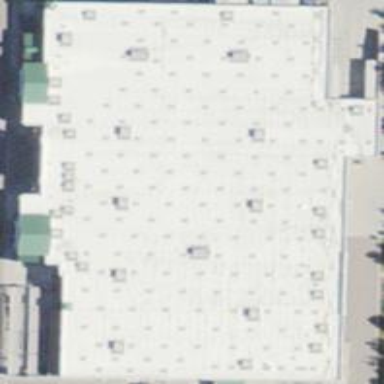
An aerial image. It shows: Supermarket building.